Question: I want to send a report via agent to a file system but I am getting the 'error looking up EJBs' as shown in the screenshot:

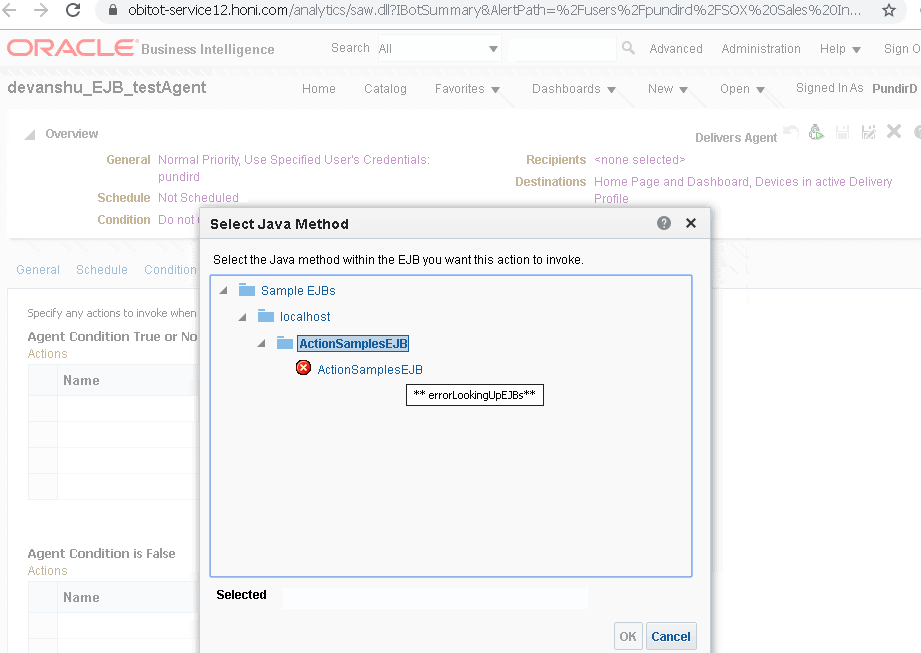
Answer: Action Framework expects EJBs to be deployed to the default location of /ejb. The mappedName annotation of the Session bean must preceded by a ejb/
A simple google search yields this: <URL>